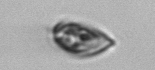
Label: Prorocentrum_triestinum